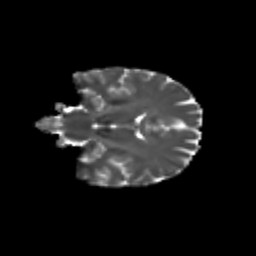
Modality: T2w
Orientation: coronal
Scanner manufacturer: siemens
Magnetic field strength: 3 T
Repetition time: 9.2 s
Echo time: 0.084 s